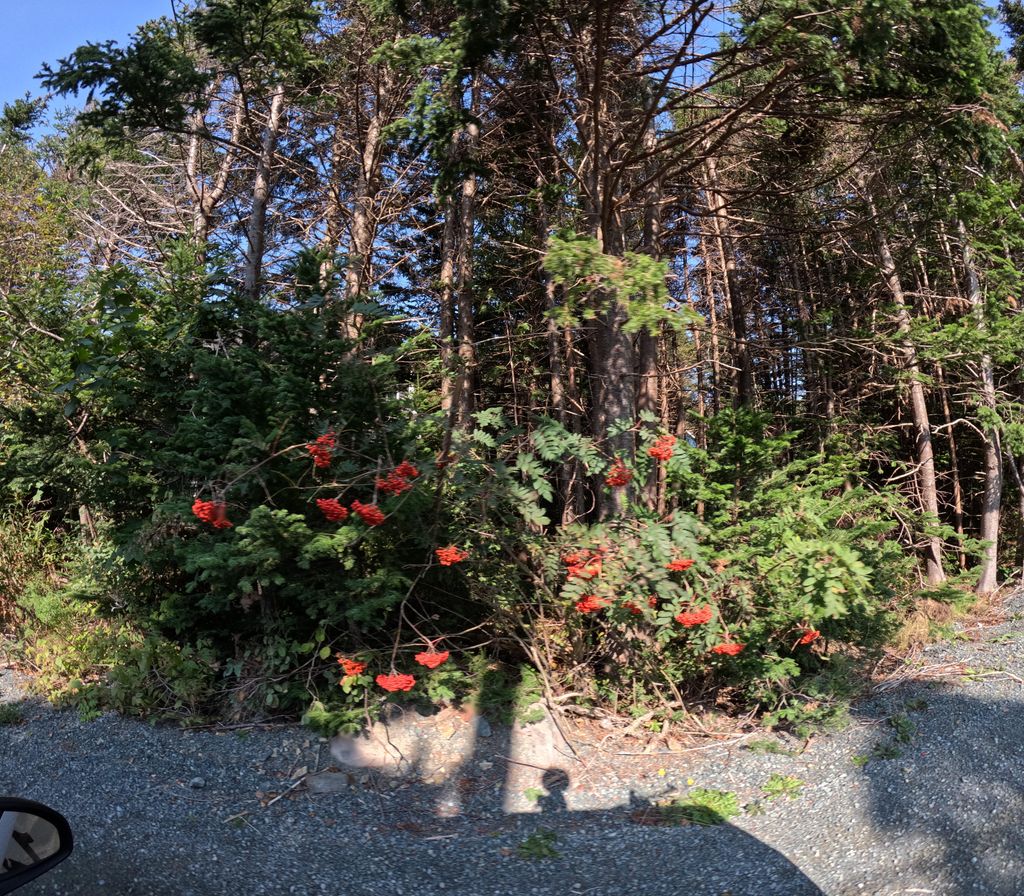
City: st_johns